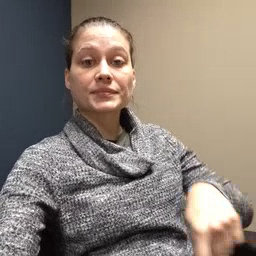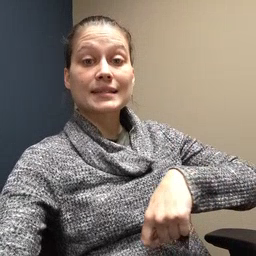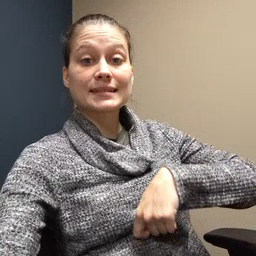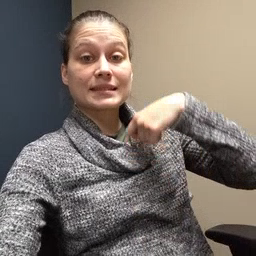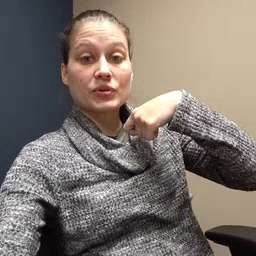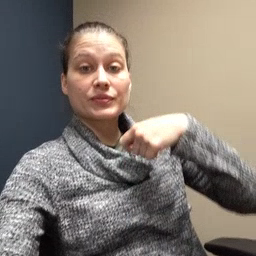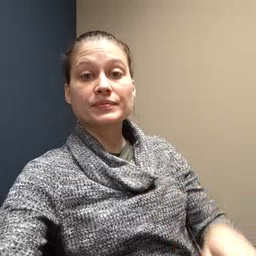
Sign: zipper